Question: I have a fieldInfo of the type TileType[][]. How could I set a value to this fieldInfo?
'''
internal static class Program
{
private struct Data
{
public enum TileType : byte
{
Passable,
Unpassable
}
public TileType[][] TileTypes;
}
private static T LoadData<T>(string[] values)
{
var t = (T)Activator.CreateInstance(typeof(T));
object boxed = t;
FieldInfo field = boxed.GetType().GetField("TileTypes"); // I get TileType[][] field here.
IList<IList<string>> tilesMatrix = new string[values.Length][];
for (byte x = 0; x < values.Length; x++)
{
tilesMatrix[x] = new string[values.Length];
tilesMatrix[x] = values;
}
SetValuesToJaggedArray<object, byte[], byte>(boxed, field, tilesMatrix);
return (T)boxed;
}
private static void SetValuesToJaggedArray<T, TTarget, TTargetElement>(T obj, FieldInfo field, IList<IList<string>> values)
{
var objs = new Array[values.Count];
for (ushort x = 0; x < values.Count; x++)
{
var ar = new TTarget[values.Count];
var arobjs = new object[values.Count];
for (ushort y = 0; y < values.Count; y++)
{
var elements = new List<TTargetElement>();
for (ushort z = 0; z < values[y].Count; z++)
{
var element = (TTargetElement)Convert.ChangeType(values[y][z], typeof(TTargetElement), CultureInfo.InvariantCulture);
elements.Add(element);
}
object bElts = elements.ToArray();
var value = (TTarget)bElts;
arobjs[y] = value;
}
Array.Copy(arobjs, ar, values.Count);
objs[x] = new TTarget[values.Count];
Array.Copy(ar, objs[x], values.Count);
}
object b = objs;
field.SetValue(obj, b); // Exception here!
}
static void Main(string[] args)
{
Data d = LoadData<Data>(new string[4] { "0", "1", "2", "3" });
}
}
'''
I got exception from the line field.SetValue(obj, b); because I don't have a clue how to set a value there. Any help appreciated.
'''
internal static class Program
{
public struct Data
{
public enum TileType : byte
{
Passable,
Unpassable,
Water,
Empty
}
public TileType[][] TileTypes;
}
private static T LoadData<T>(string[][] values)
{
var t = (T)Activator.CreateInstance(typeof(T));
object boxed = t;
FieldInfo field = boxed.GetType().GetField("TileTypes"); // I get TileType[][] field here.
SetValuesToJaggedArray<object, byte>(boxed, field, values);
return (T)boxed;
}
private static void SetValuesToJaggedArray<T, TTargetElement>(T obj, FieldInfo field, string[][] values)
{
var objs = new TTargetElement[values.Length][];
for (ushort x = 0; x < values.Length; x++)
{
var elements = new TTargetElement[values.Length];
for (ushort y = 0; y < values.Length; y++)
{
var element = (TTargetElement)Convert.ChangeType(values[x][y], typeof(TTargetElement), CultureInfo.InvariantCulture);
elements[y] = element;
}
objs[x] = elements;
}
field.SetValue(obj, objs);
}
static void Main()
{
var matrix = new string[4][];
matrix[0] = new[] { "0", "1", "2", "3" };
matrix[1] = new[] { "1", "2", "3", "0" };
matrix[2] = new[] { "2", "3", "0", "1" };
matrix[3] = new[] { "3", "0", "1", "2" };
var d = LoadData<Data>(matrix);
const string whiteSpace = " ";
for (byte x = 0; x < d.TileTypes.Length; x++)
{
for (byte y = 0; y < d.TileTypes.Length; y++)
Console.Write(d.TileTypes[x][y] + whiteSpace);
Console.WriteLine();
}
Console.ReadKey();
}
}
'''

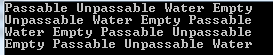
Answer: If you cut through the rest of your example, you are left with the following:
'''
struct Data
{
byte[][] TitleTypes;
}
static void Main(string[] args)
{
var d = new Data();
var field = typeof(Data).GetField("TitleTypes");
var newValue = new byte[5];
// This line fails because you are setting a field of type byte[][] with
// a value of byte[]
field.SetValue(d, newValue);
}
'''
Either set a specific index into the array or set 'TitleTypes' with a value of the appropriately jagged array. See <URL> for details on why and how.
'''
static void Main(string[] args)
{
var d = new Data();
var field = typeof(Data).GetField("TitleTypes");
// set to index 0
var newValue = new byte[5];
var arrTarget = (byte[][])field.GetValue(d);
arrTarget[0] = newValue;
// replace entire array
var newArray = new byte[5][];
field.SetValue(d, newArray);
}
'''